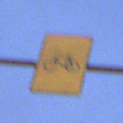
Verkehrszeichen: RadverkehrOhnePfeilsymbol
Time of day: Night
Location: Outdoor (Urban)
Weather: PartlyCloudy
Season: NotSpecified
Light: Artificial